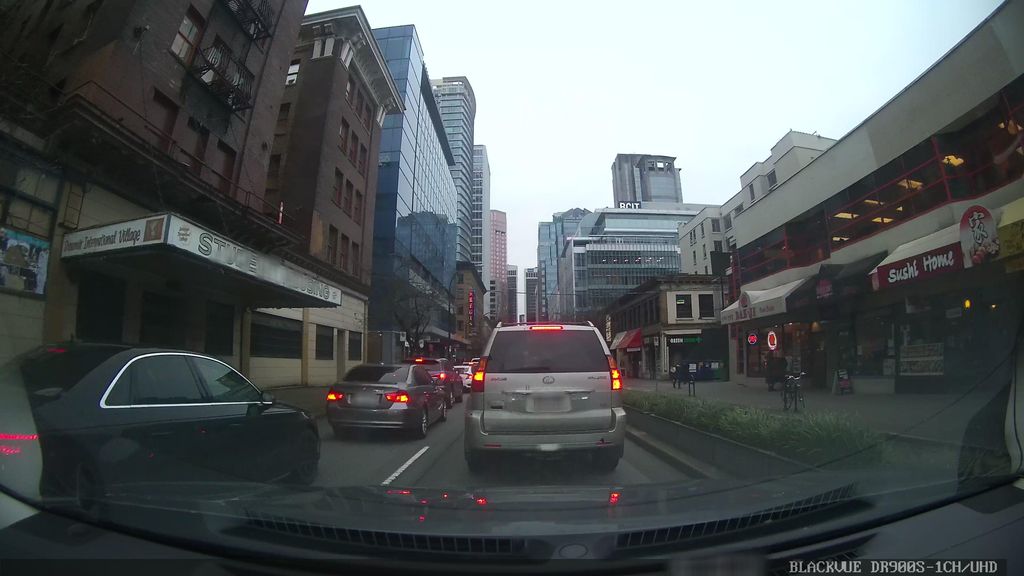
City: vancouver